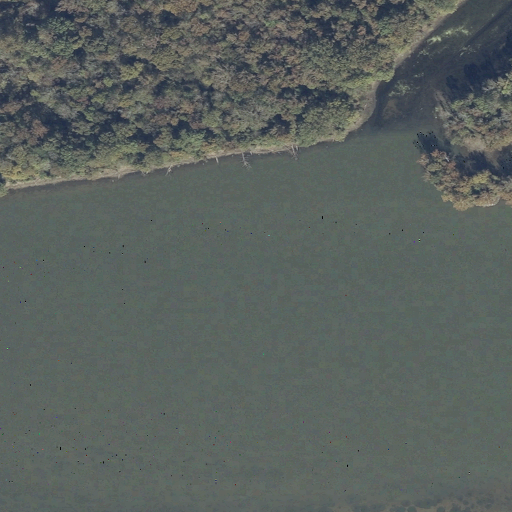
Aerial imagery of bar in Alabama named Little Buck Shoals containing open water, woody wetlands, herbaceous wetlands, grassland, and deciduous forest